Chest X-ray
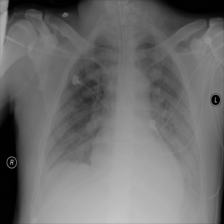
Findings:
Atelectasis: negative
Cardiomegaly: negative
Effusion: negative
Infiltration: positive
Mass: negative
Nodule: negative
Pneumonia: negative
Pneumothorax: negative
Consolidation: negative
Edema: negative
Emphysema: negative
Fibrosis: negative
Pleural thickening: negative
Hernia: negative